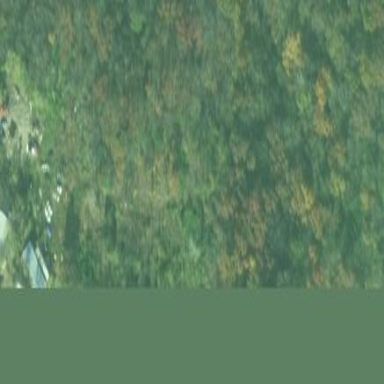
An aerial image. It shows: Mixed woodland area with variety of leaf types and cycles.